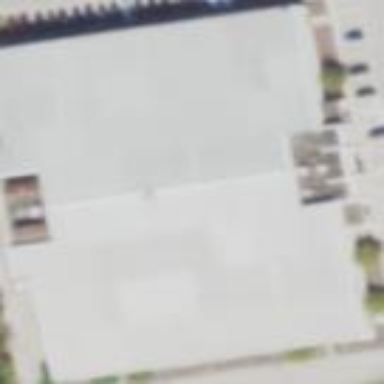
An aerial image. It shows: Commercial building that houses sports centre for ice skating.